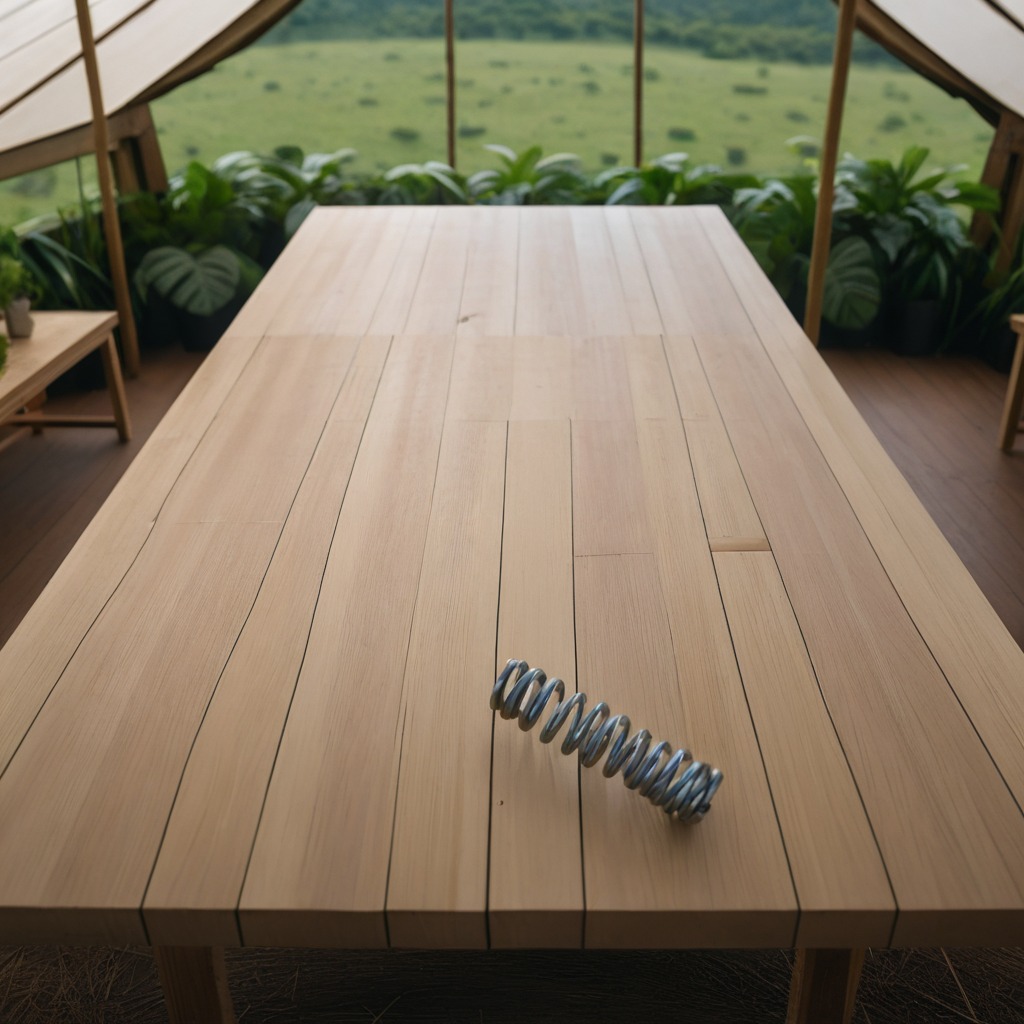
A coiled metal spring is lying on a wooden table inside a jungle field workshop tent.